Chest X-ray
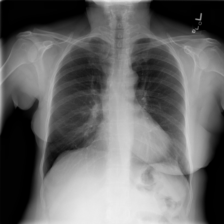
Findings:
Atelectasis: negative
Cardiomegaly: negative
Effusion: negative
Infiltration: negative
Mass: negative
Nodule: negative
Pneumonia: negative
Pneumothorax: negative
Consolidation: negative
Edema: negative
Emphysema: negative
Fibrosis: negative
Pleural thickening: negative
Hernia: negative